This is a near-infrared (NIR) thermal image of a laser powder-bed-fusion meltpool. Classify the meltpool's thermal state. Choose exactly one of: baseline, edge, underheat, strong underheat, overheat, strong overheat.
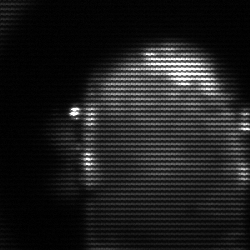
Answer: baseline